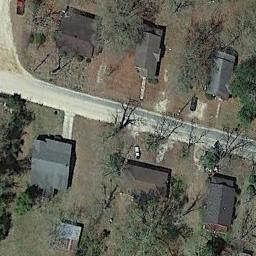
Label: medium_residential